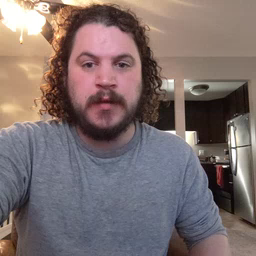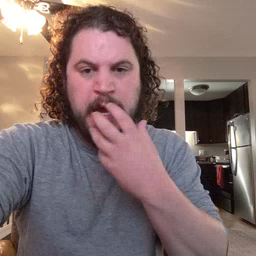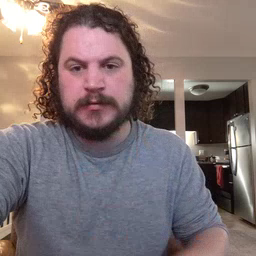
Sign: hot